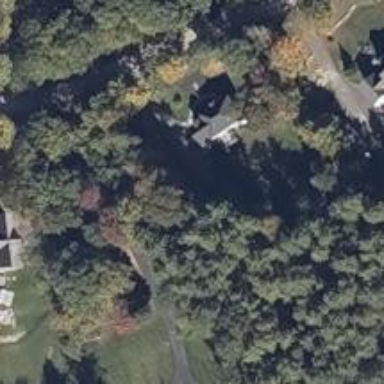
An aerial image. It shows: Driveway.